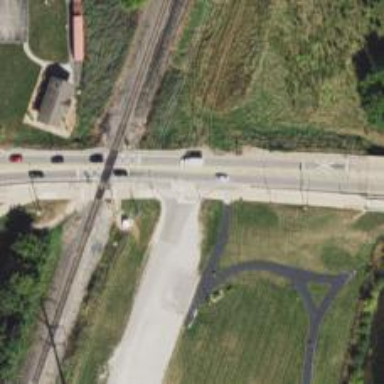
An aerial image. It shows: Uncontrolled crossing on the road.